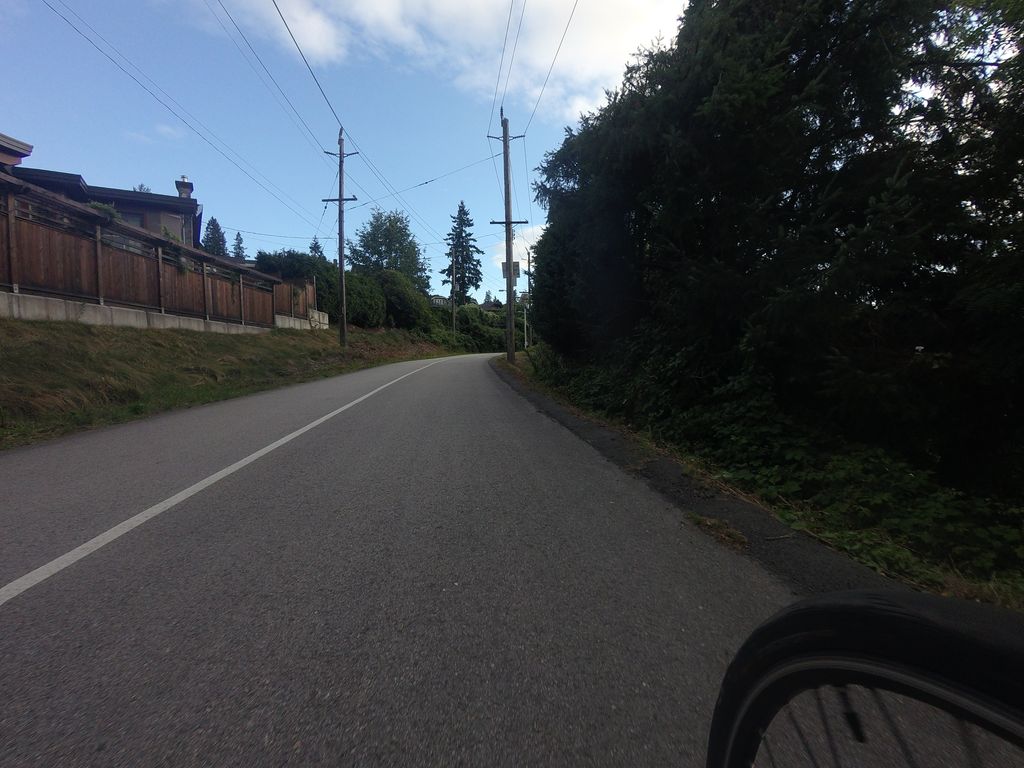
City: vancouver